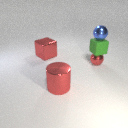
large red metal cylinder in front of small red metal sphere